Field crop: maize
Growth stage: 1
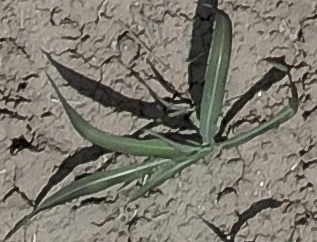
Species: sorghum